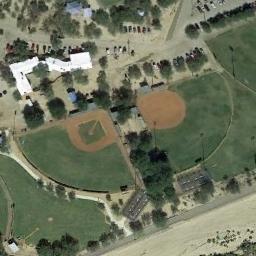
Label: baseball_diamond